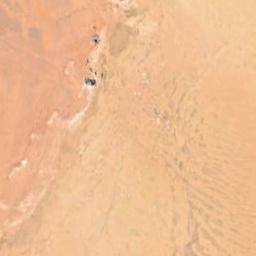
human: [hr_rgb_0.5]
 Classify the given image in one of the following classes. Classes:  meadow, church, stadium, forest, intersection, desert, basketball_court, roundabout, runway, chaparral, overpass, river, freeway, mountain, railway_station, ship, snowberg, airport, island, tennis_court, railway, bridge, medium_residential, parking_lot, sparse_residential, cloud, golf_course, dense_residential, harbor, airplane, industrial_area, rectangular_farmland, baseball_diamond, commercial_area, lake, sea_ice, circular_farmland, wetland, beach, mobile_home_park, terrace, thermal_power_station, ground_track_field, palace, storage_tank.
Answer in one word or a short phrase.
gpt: desert